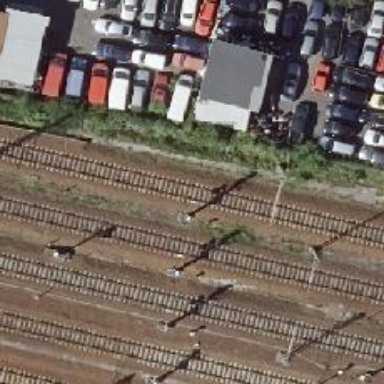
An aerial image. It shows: Railway signal.